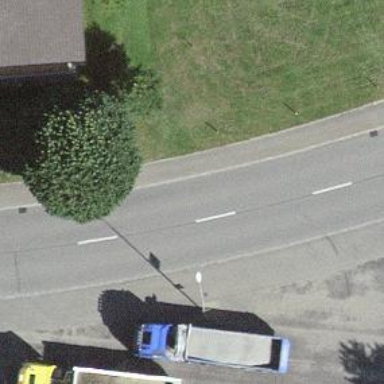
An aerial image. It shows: Secondary road with asphalt surface.